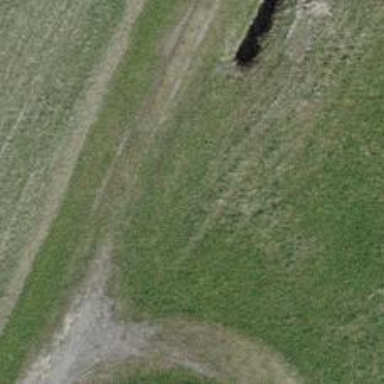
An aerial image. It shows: Tunnel.